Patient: sex F, age 67
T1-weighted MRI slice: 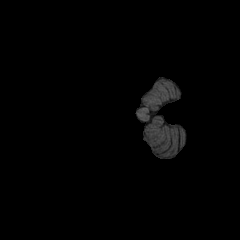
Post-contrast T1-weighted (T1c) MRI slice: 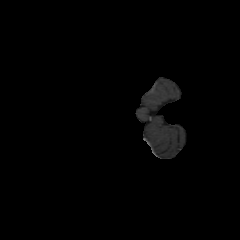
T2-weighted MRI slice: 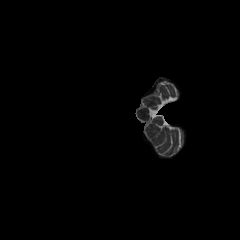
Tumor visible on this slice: no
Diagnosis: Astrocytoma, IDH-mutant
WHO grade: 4